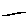
Label: line